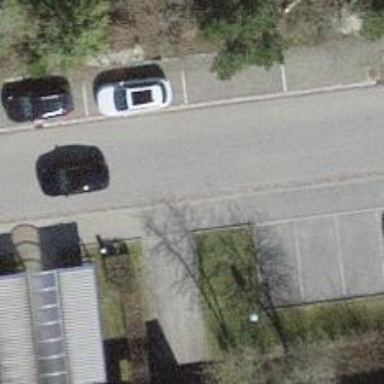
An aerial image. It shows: Sidewalk along the footway.